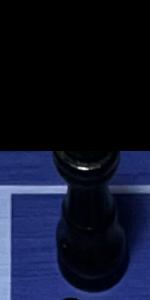
Label: Queen_Black